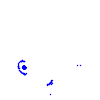
Particle: pion